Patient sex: F
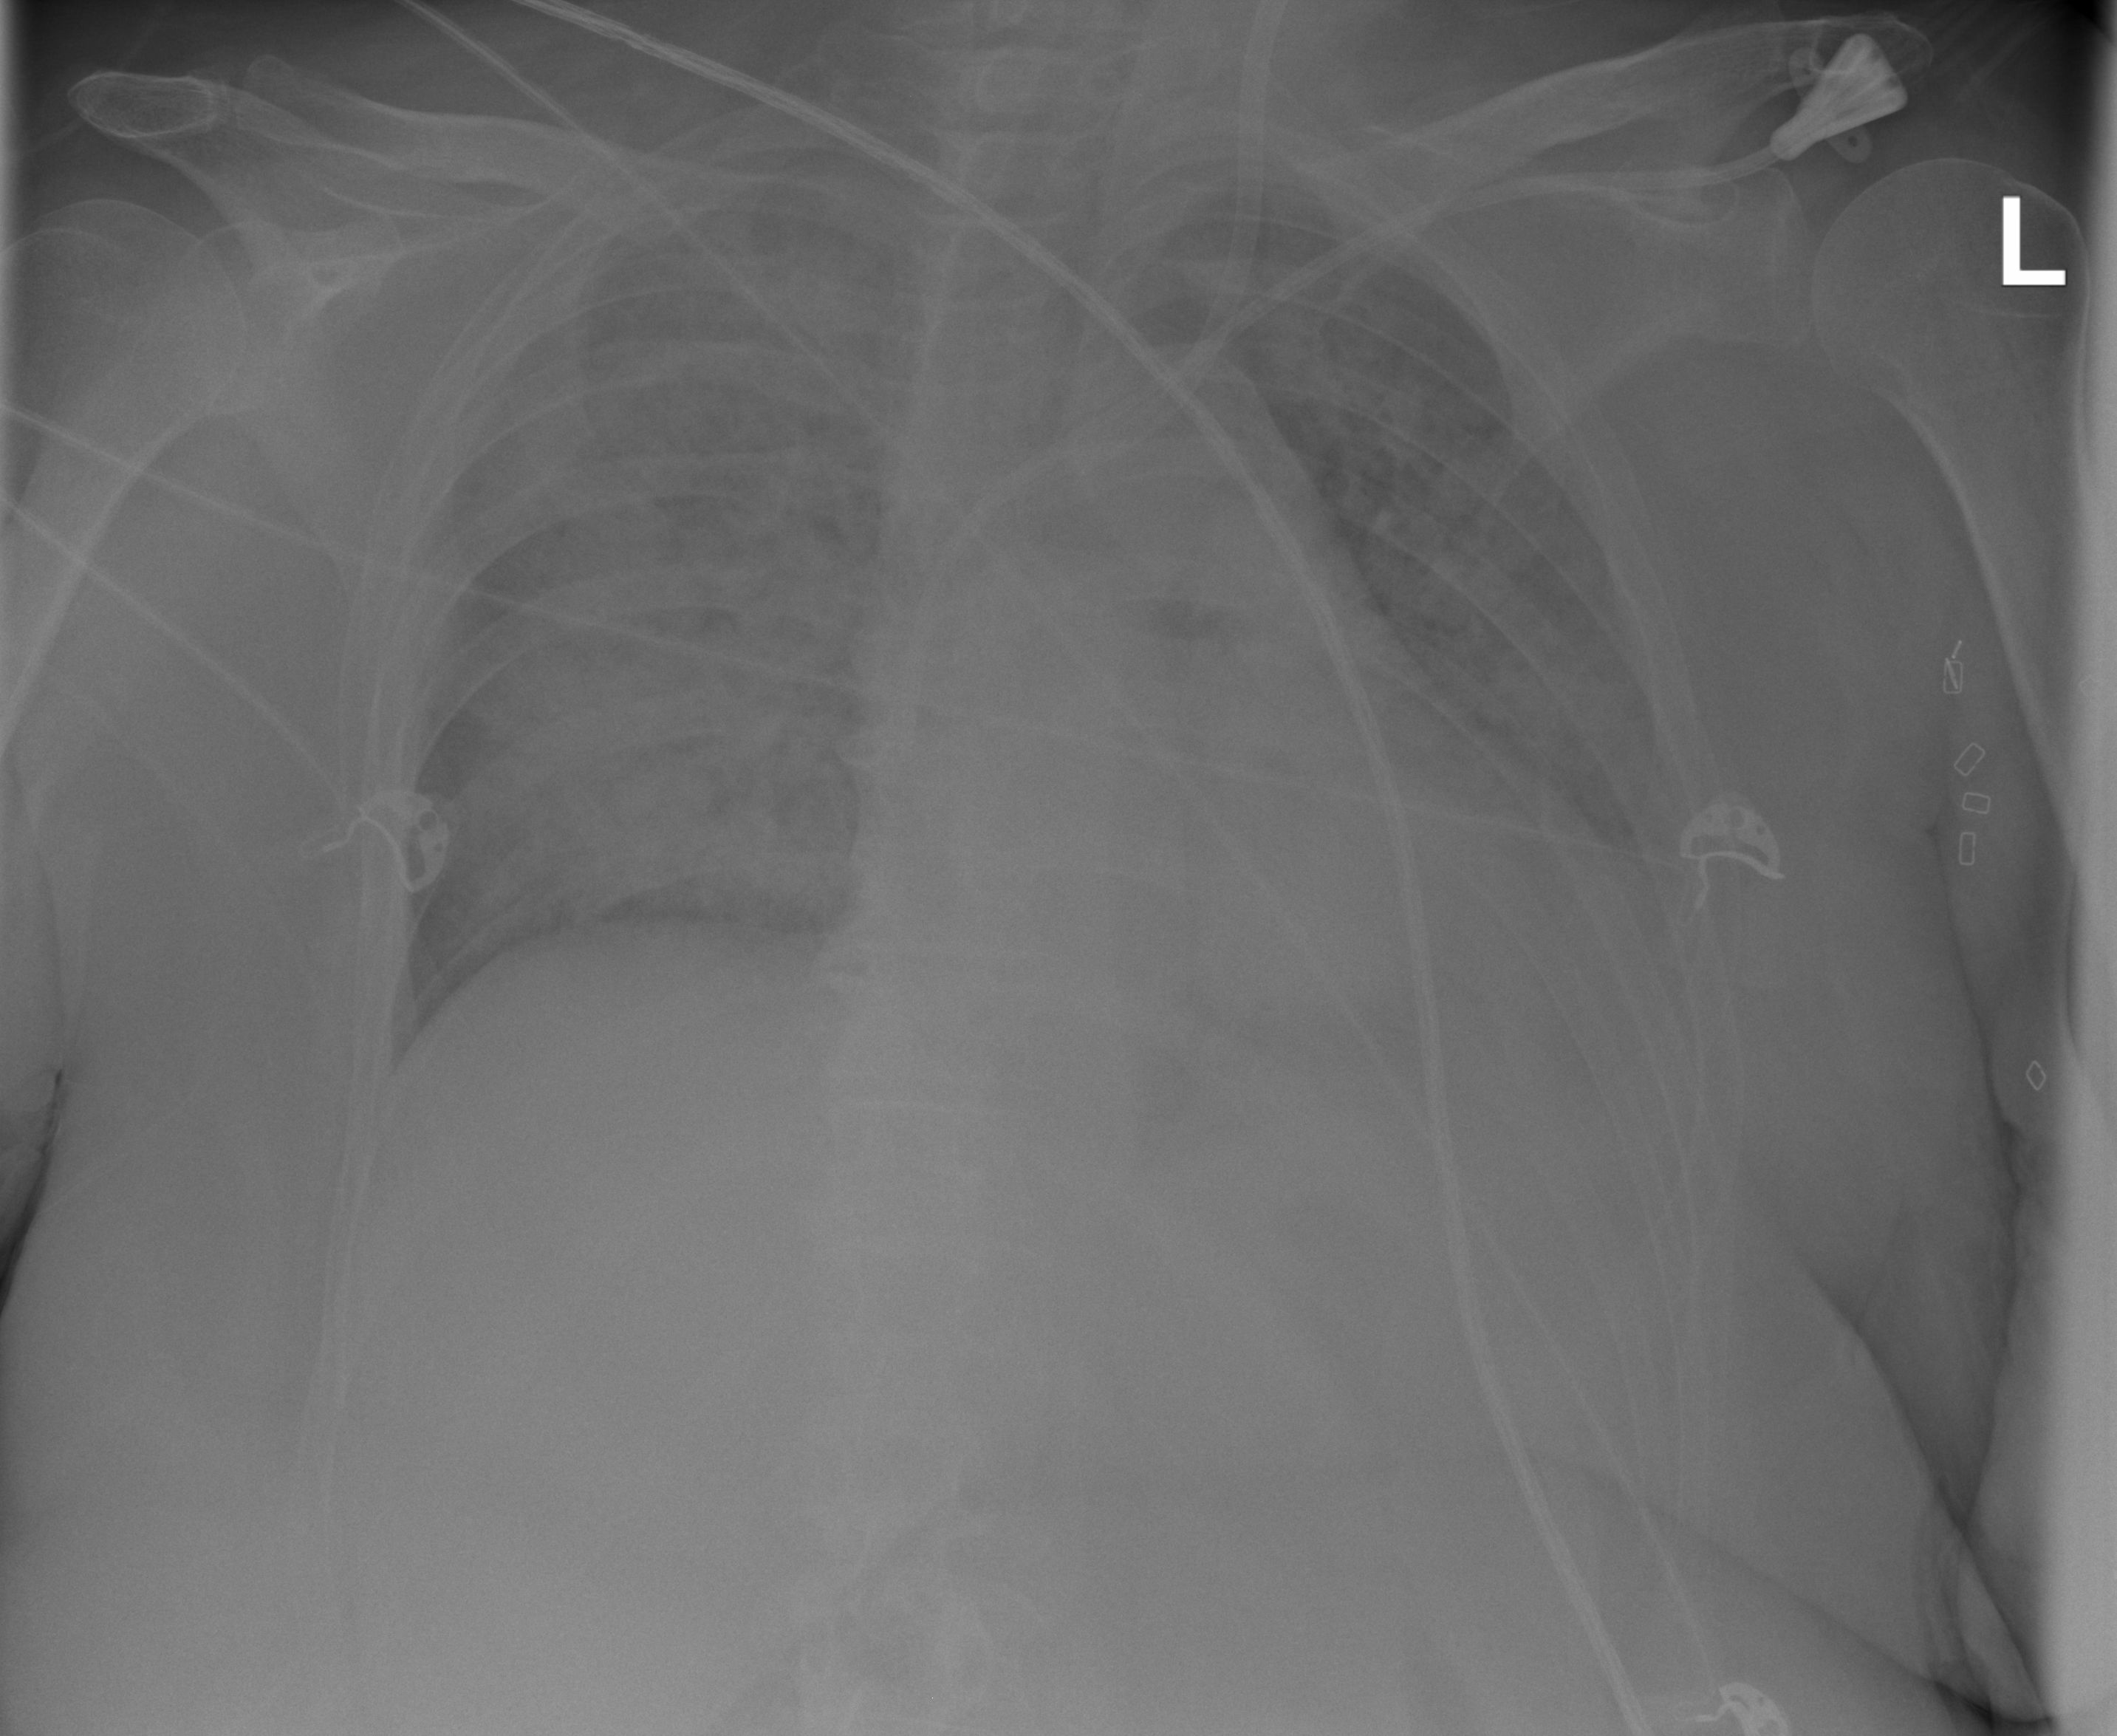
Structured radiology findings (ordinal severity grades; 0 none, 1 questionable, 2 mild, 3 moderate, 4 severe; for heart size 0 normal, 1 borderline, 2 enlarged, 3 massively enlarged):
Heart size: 2
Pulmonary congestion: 3
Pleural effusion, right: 0
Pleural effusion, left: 2
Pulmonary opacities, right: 3
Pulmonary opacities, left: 3
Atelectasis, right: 3
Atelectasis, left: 3